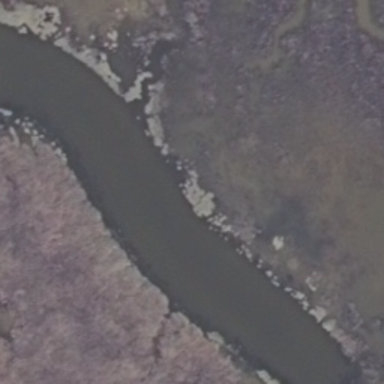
It is a river with dense forest on both banks of the river .